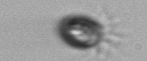
Label: Balanion